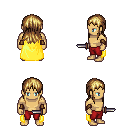
a pixel art fantasy rpg character, male body template, human, tanned skin, yellow cape, red pants, blonde unkempt hairstyle, cloth bracers, dagger, four views (front, back, left, right), 2x2 character sprite sheet, small pixel art, hard edges, no anti-aliasing